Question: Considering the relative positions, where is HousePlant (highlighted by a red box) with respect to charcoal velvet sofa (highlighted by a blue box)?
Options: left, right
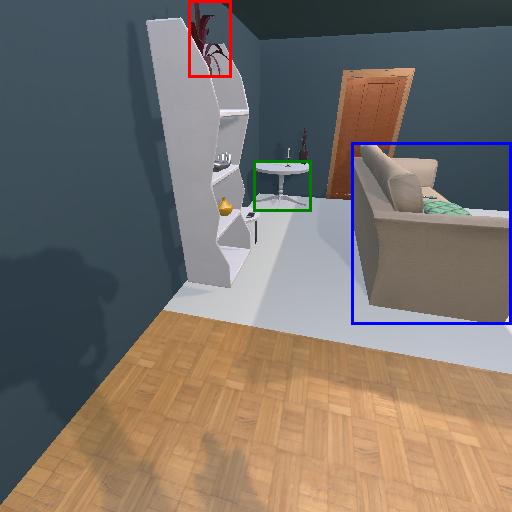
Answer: left